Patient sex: F
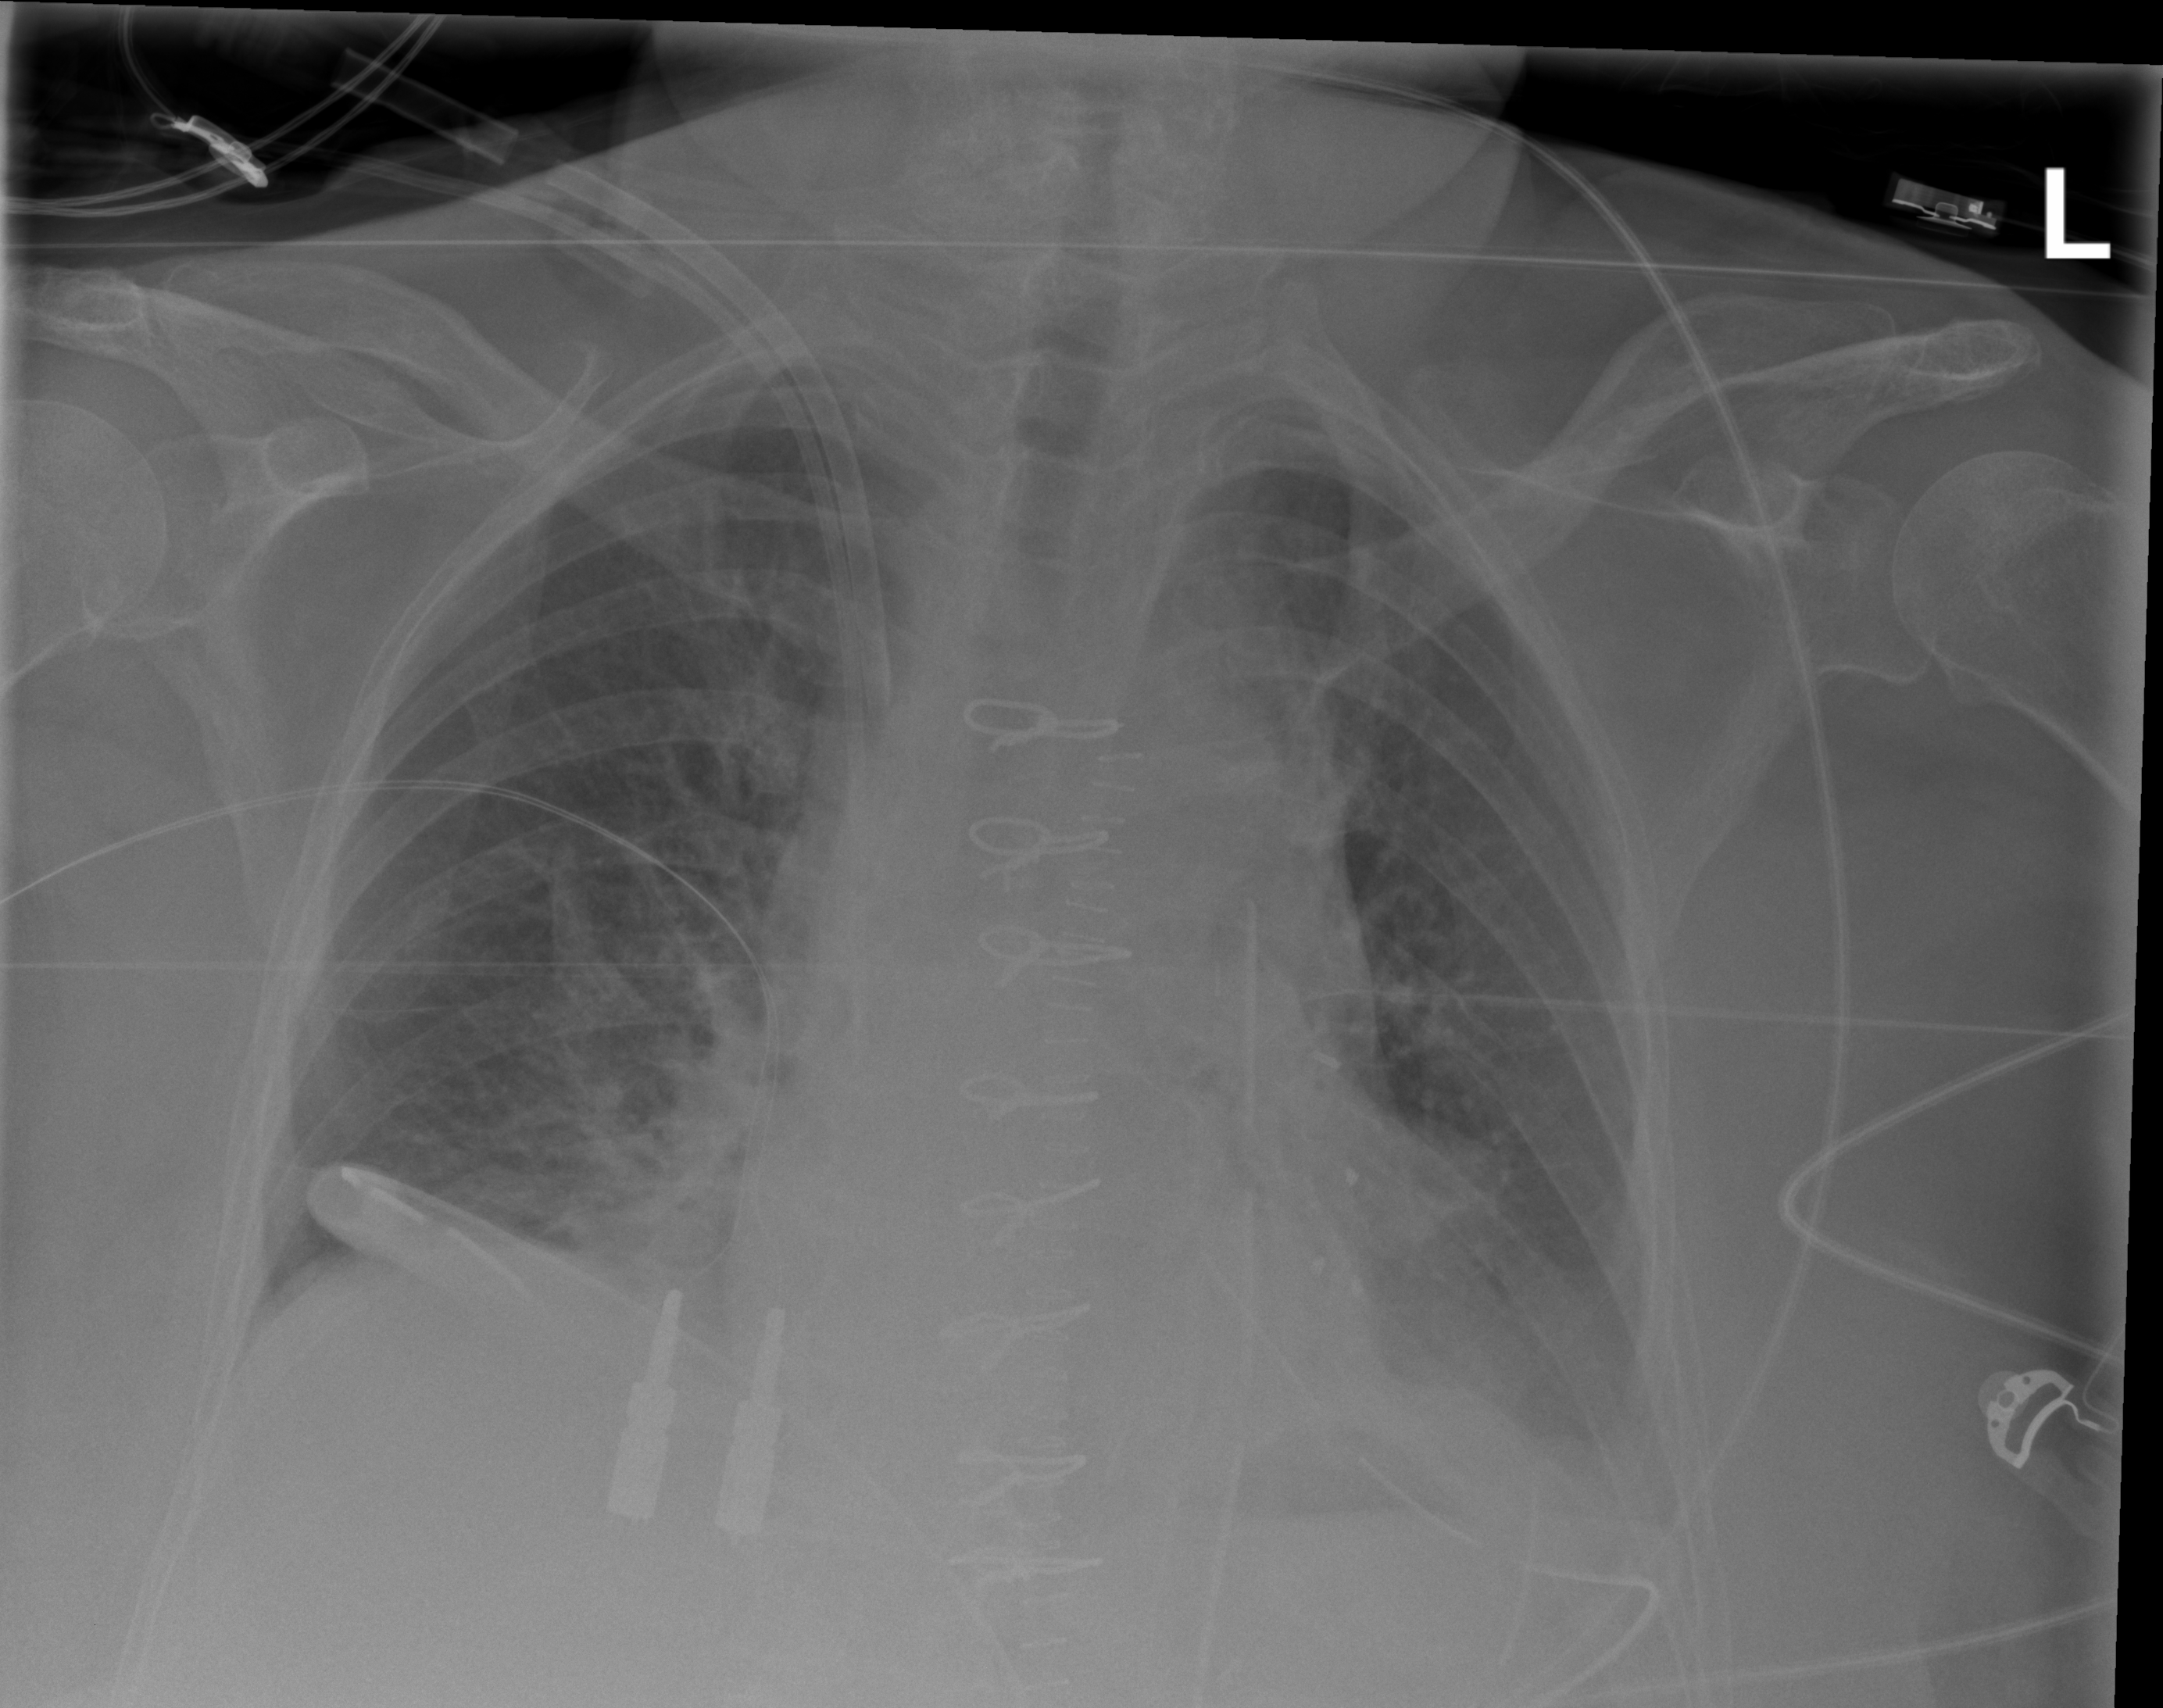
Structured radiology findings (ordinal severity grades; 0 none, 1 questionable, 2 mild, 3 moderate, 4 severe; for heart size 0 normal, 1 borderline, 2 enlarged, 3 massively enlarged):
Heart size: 2
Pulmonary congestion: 2
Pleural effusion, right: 0
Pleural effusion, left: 2
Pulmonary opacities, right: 0
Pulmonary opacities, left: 1
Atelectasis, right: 0
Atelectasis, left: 3